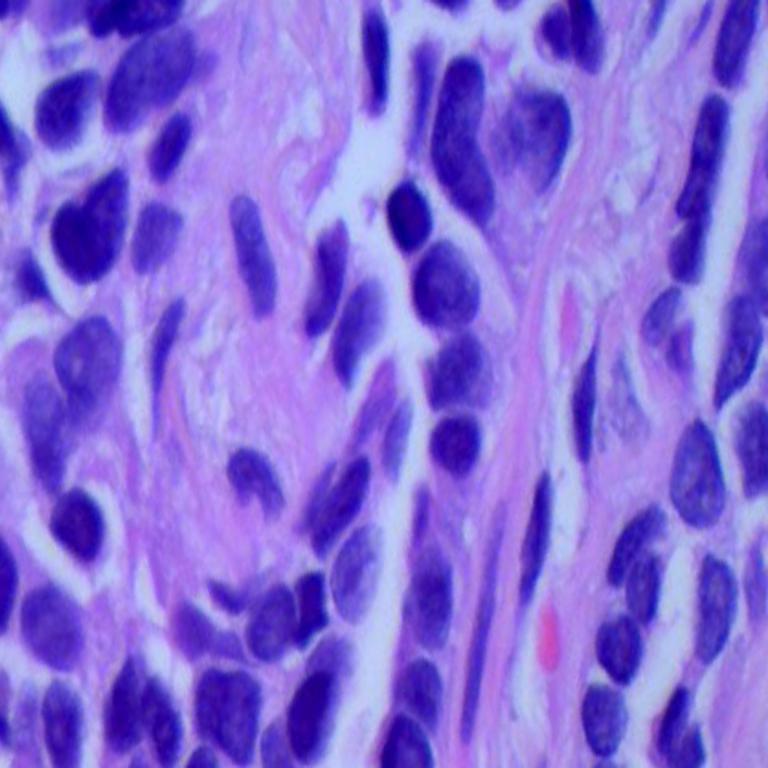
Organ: lung
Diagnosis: adenocarcinomas